Field crop: maize
Growth stage: 2
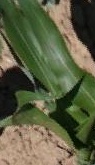
Species: maize